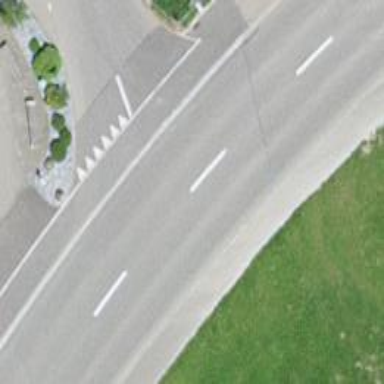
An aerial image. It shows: Primary highway with separate asphalt sidewalk.